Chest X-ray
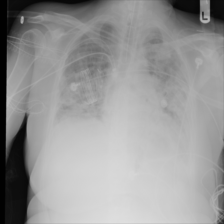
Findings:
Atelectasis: negative
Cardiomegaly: negative
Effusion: negative
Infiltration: positive
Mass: negative
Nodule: negative
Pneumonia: negative
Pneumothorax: negative
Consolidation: negative
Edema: negative
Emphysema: negative
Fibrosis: negative
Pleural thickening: negative
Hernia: negative